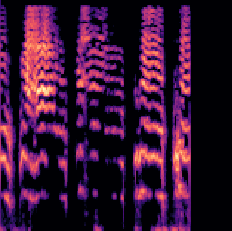
Sound class: Baby cry